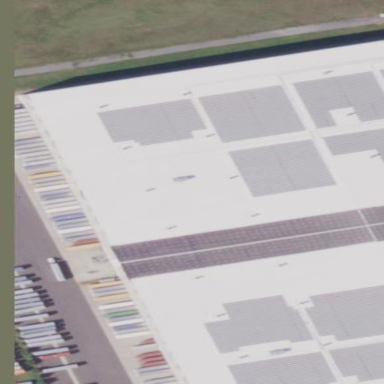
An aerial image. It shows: Solar power generator using photovoltaic panels.